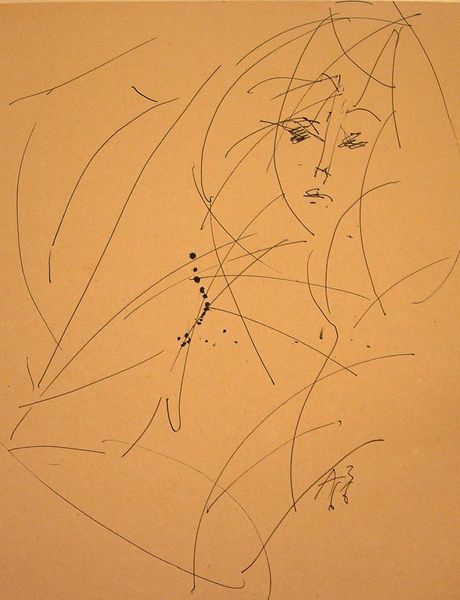
Titel: Portrait of a Woman, Portrait of a Woman
Künstler: Anatolii Zverev
Standort: Amherst (Massachusetts, USA)
Institution: Mead Art Museum, Amherst College
Schlagwörter: beige, hands, white, black, face, female, hair, nose, portrait, sitting, woman, bed, brown, sad, frau, nude, head, eyes, drawing, paper, dots, mouth, graphic, line, sketch, pen, abstract, peach, design, ink, pencil, porträt, lines, breasts, lips, picasso, simple, eyebrows, body, zeichnung, fast, linien, posed, relaxed, rapid, woan, 1966, free, 66, thumb, penci, quick, studyy, tusche, gestisch, gekritzel, damage